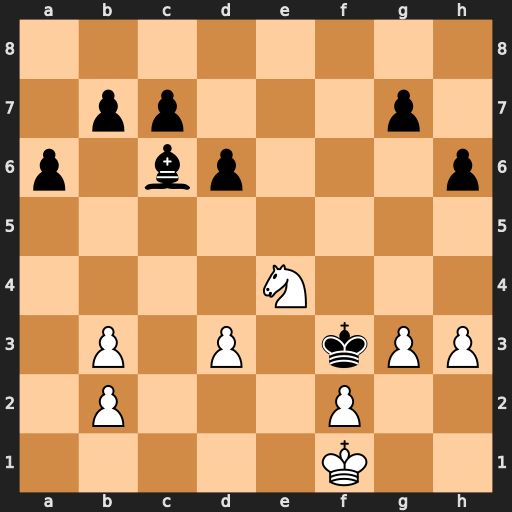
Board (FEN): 8/1pp3p1/p1bp3p/8/4N3/1P1P1kPP/1P3P2/5K2
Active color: w
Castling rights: -
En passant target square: -
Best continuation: Nd2#